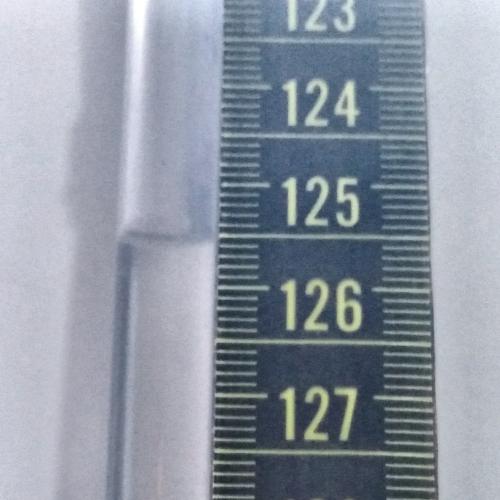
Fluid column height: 125.5 cm